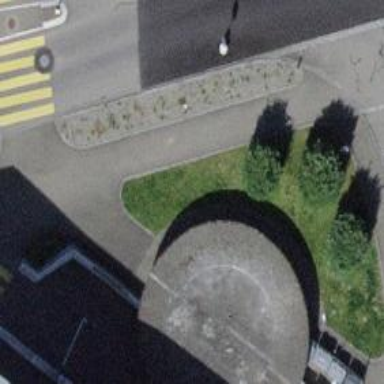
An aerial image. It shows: Driveway service road with building passage tunnel.